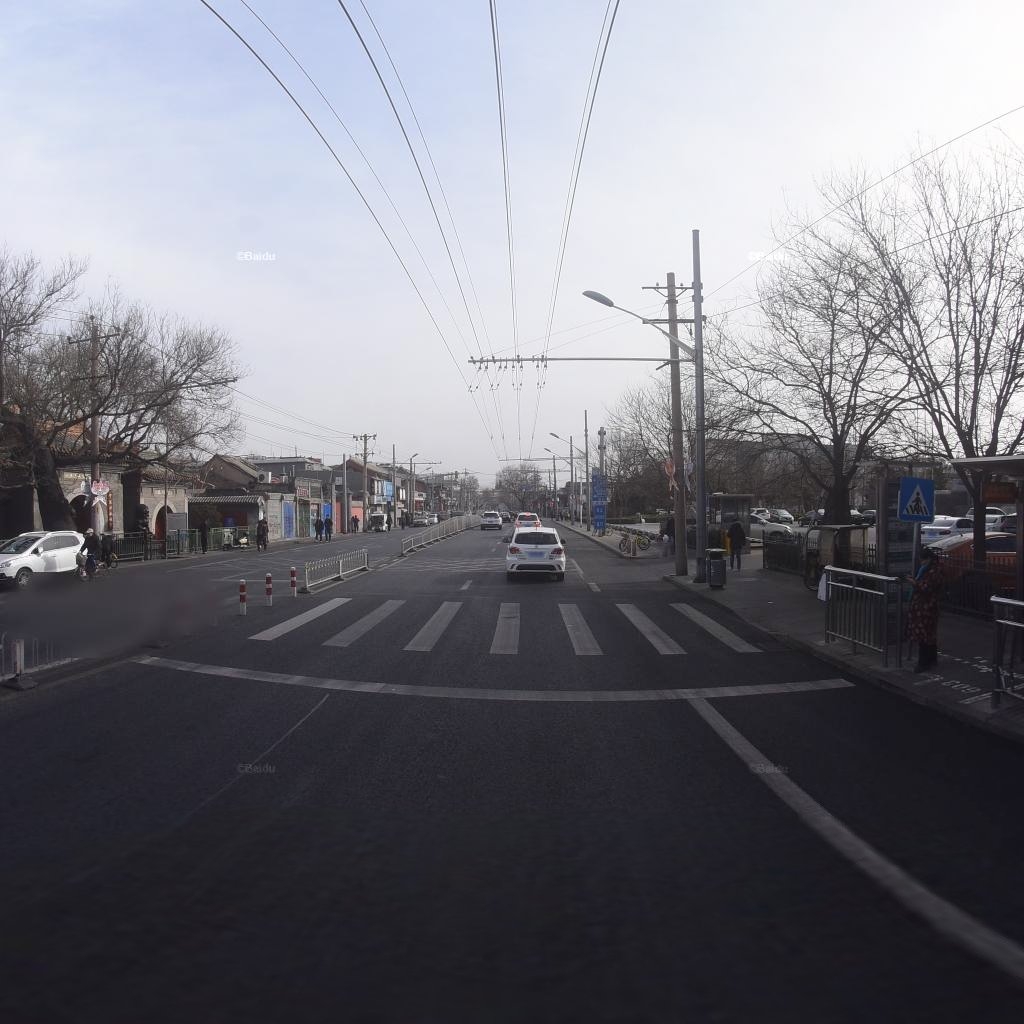
Region: Xicheng
Road damage annotations: longitudinal patch